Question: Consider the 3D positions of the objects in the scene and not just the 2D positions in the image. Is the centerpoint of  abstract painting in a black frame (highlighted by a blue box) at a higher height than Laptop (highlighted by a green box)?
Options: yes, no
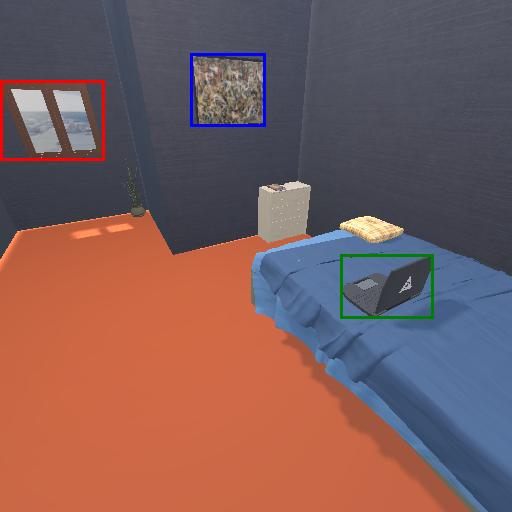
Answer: yes